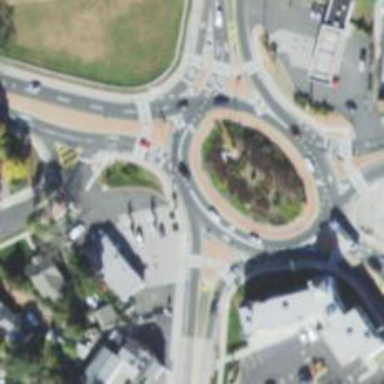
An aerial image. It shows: Asphalt road designated as trunk highway that features roundabout.